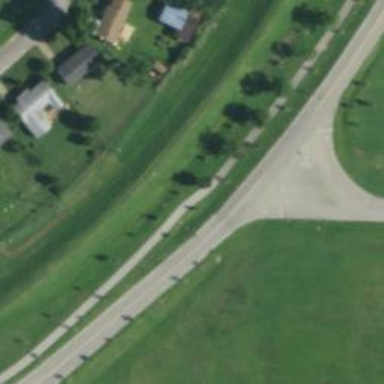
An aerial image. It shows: Tertiary link road.